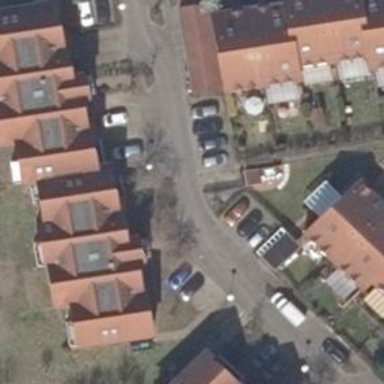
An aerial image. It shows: Living street.